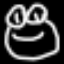
Label: frog